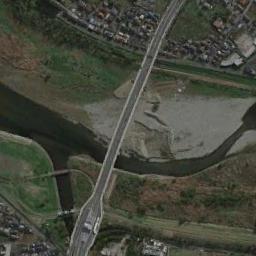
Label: bridge